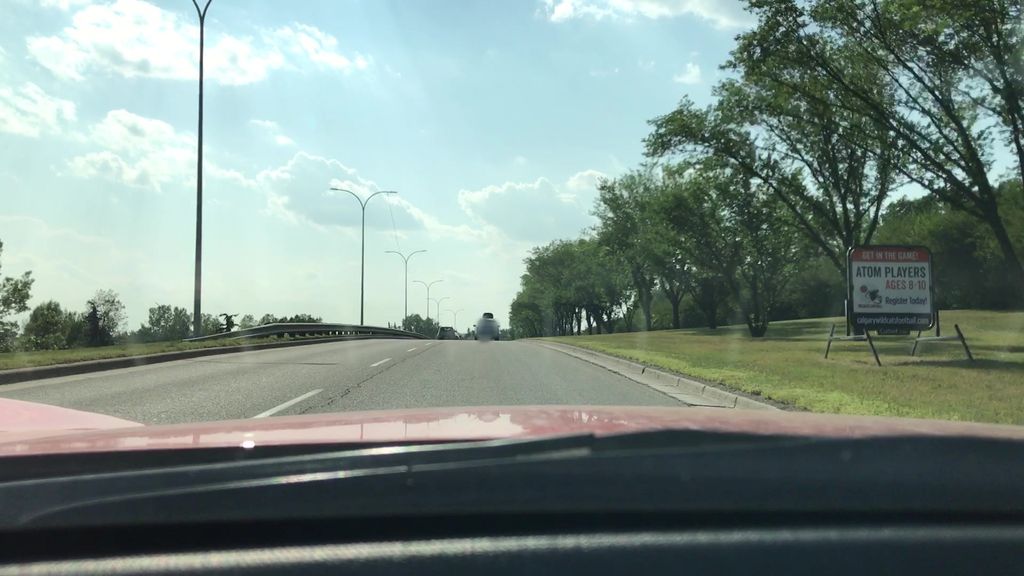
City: calgary